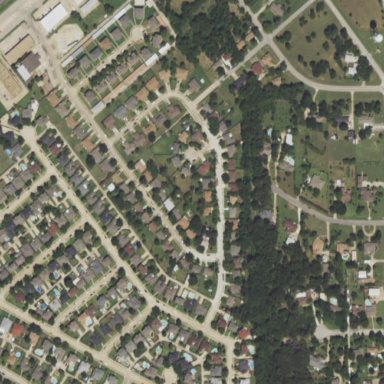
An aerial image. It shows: This residential area consists of single-family homes.